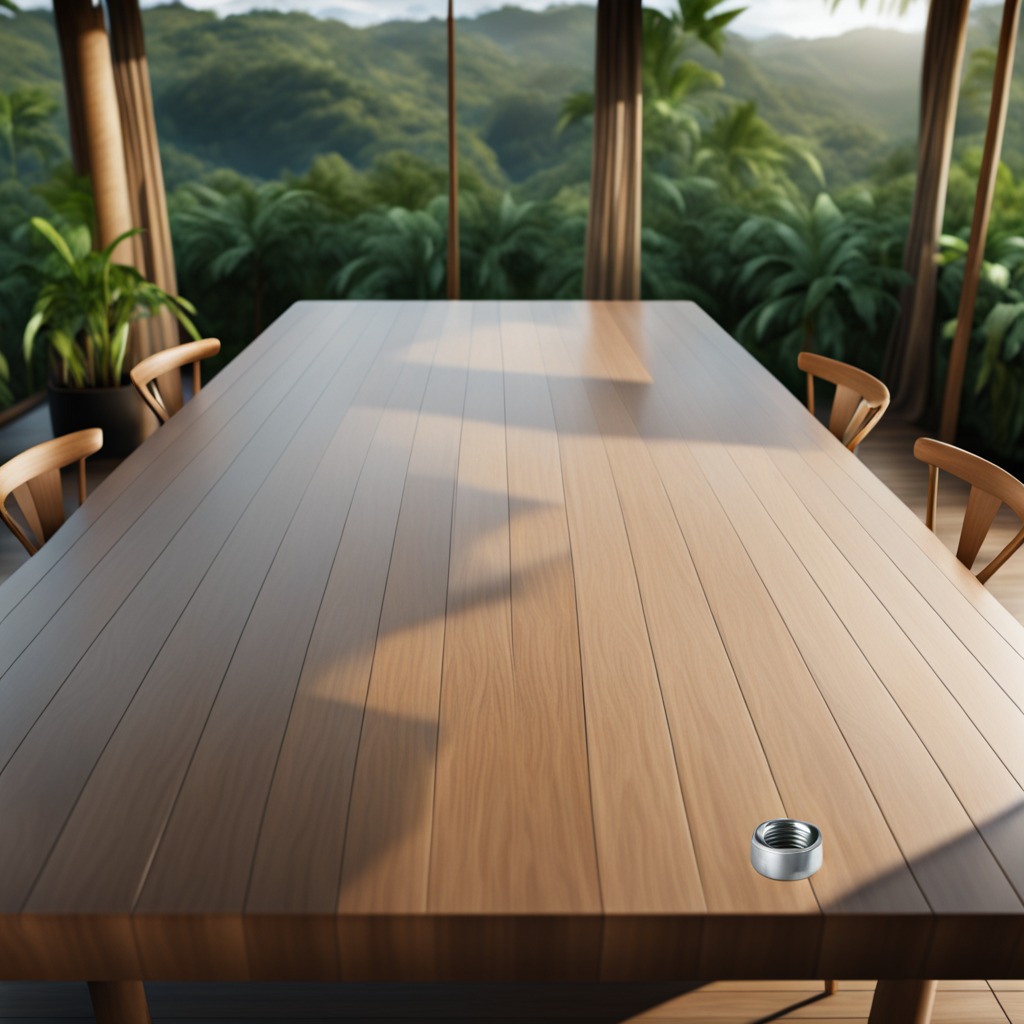
A metal nut is lying on a wooden table inside a jungle field workshop tent.